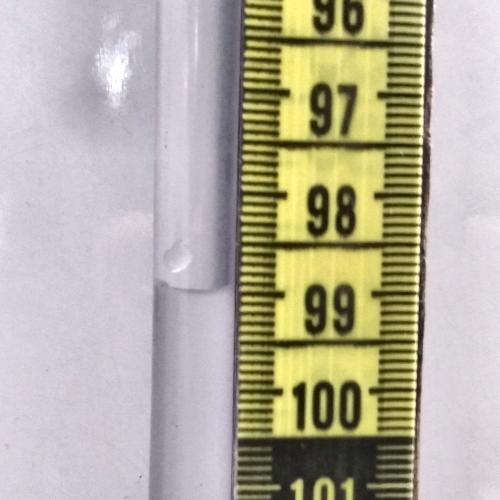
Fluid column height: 99.0 cm